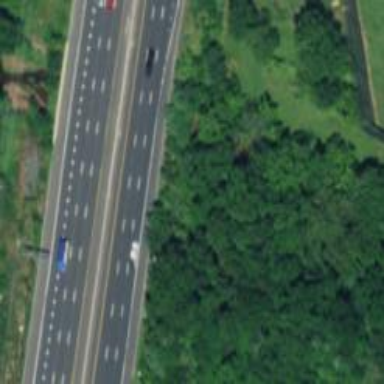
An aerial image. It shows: Asphalt motorway.